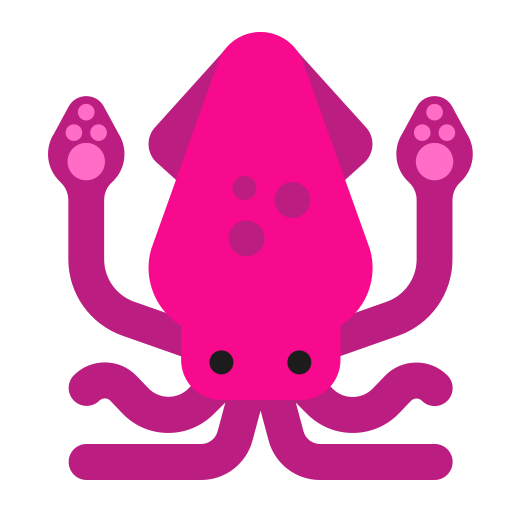
squid flat